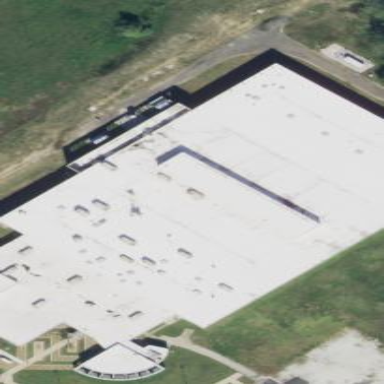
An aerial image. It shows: Commercial building.